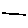
Label: line